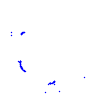
Particle: proton